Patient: sex M, age 68
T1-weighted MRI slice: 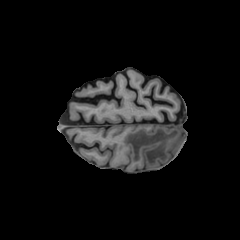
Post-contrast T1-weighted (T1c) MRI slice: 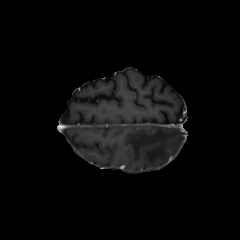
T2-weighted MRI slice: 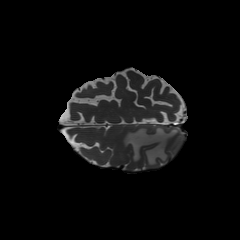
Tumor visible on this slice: yes
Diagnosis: Glioblastoma, IDH-wildtype
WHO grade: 4